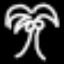
Label: palm tree